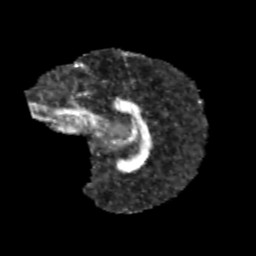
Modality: FA
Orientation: sagittal
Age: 12
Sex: male
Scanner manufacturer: siemens
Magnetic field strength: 3 T
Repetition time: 3.8 s
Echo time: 0.07 s